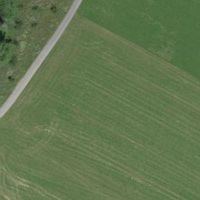
EUNIS habitat code: 52
Species observed at this site:
Lamium galeobdolon